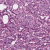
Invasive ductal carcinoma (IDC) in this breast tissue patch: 1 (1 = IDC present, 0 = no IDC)